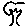
Label: tree